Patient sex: M
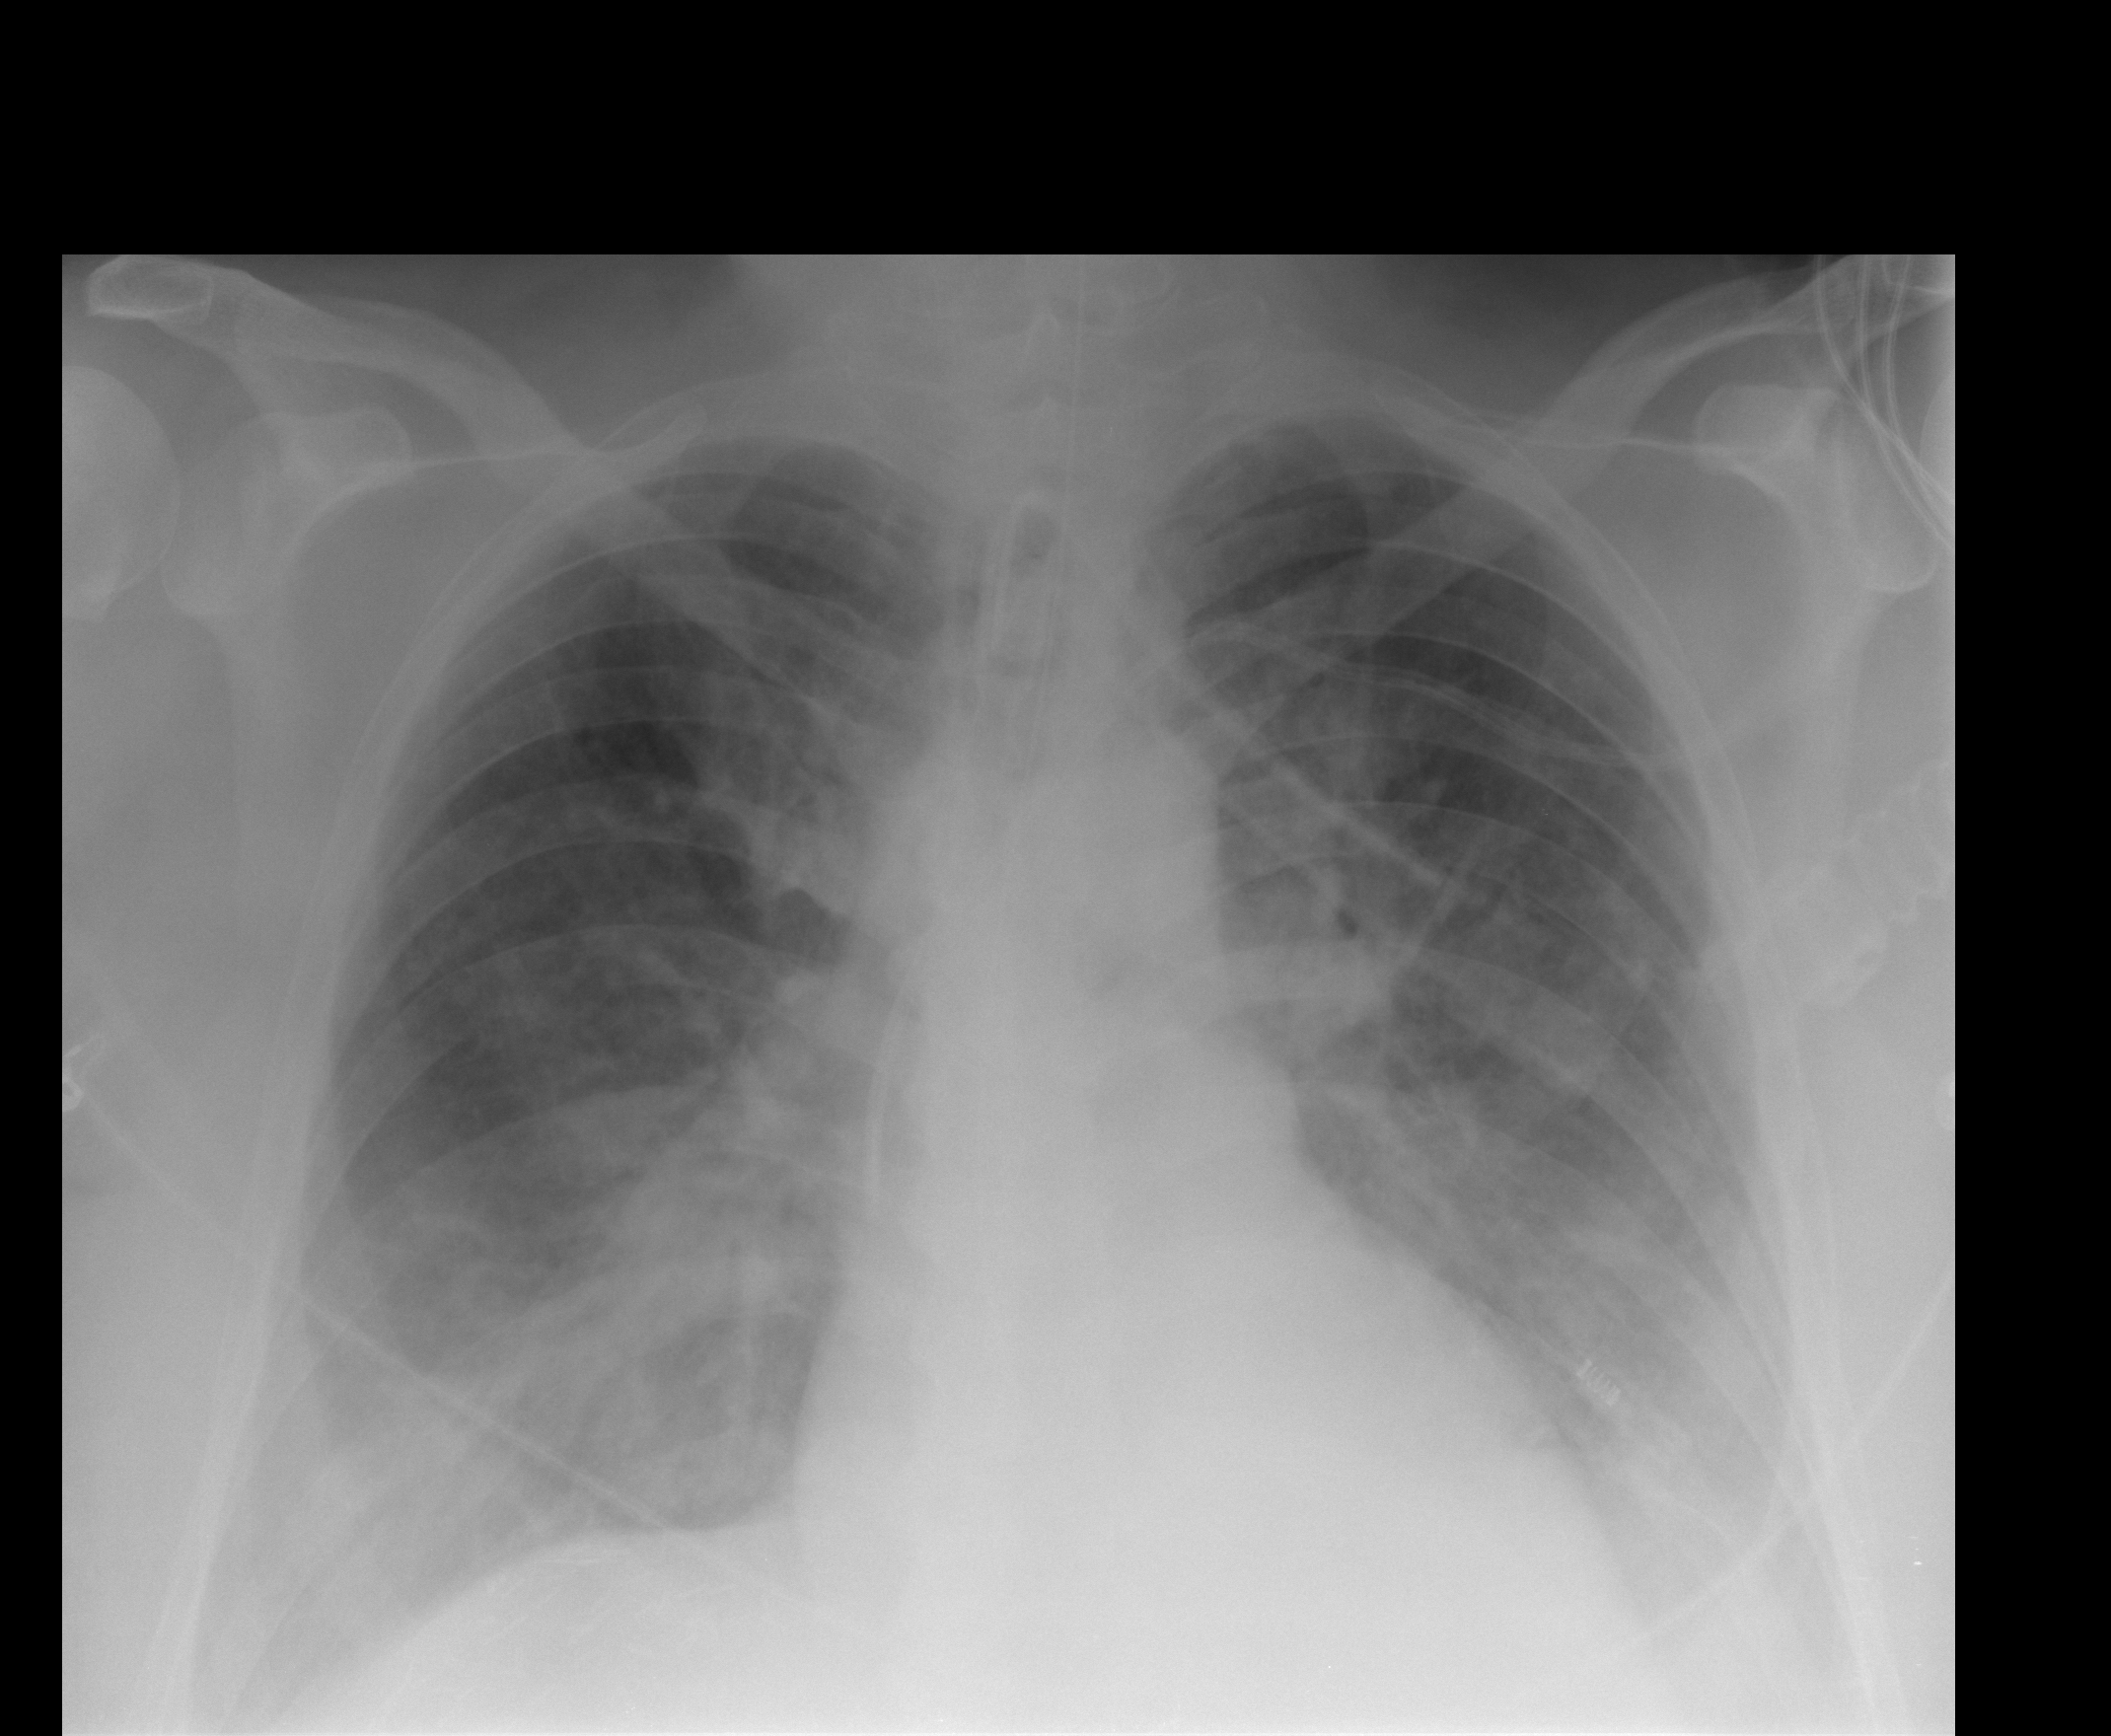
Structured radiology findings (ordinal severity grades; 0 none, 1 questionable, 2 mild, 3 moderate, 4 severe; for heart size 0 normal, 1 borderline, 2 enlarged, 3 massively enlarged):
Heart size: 1
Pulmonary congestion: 2
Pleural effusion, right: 1
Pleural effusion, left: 3
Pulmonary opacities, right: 2
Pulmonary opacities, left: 2
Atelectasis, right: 2
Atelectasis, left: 2